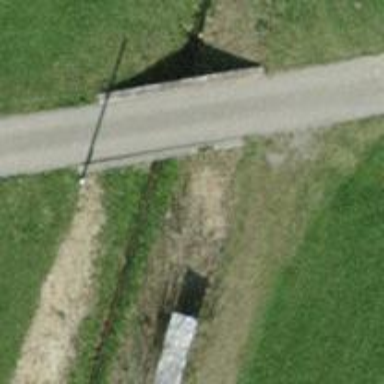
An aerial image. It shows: Culvert tunnel passing through ditch.